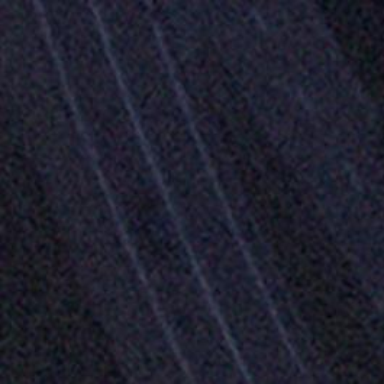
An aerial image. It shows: Asphalt trunk motorway.